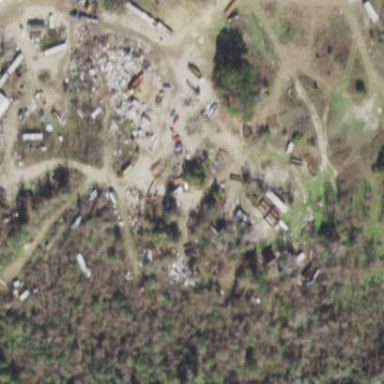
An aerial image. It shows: Scrap yard situated in industrial area.